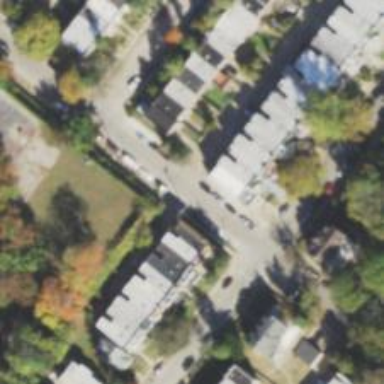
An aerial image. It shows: Alleyway designated as service road.